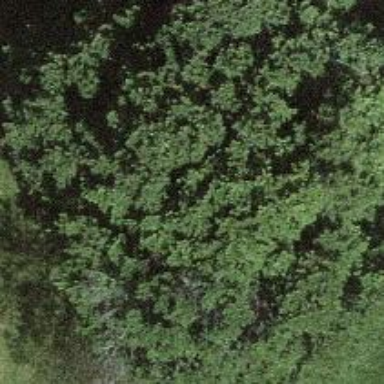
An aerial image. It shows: Single tag "natural: tree."